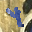
Label: 4